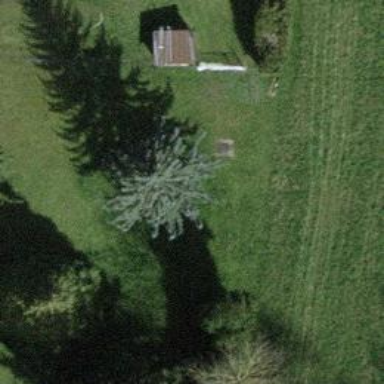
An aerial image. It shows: Needle-leaved tree in natural setting.